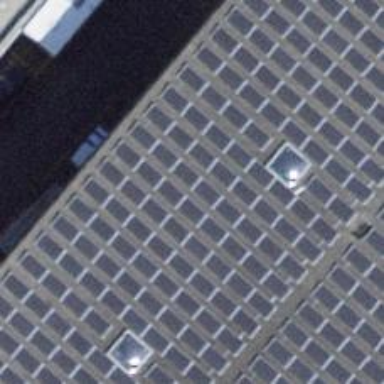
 consisting of solar photovoltaic panels."